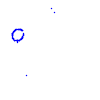
Particle: pion